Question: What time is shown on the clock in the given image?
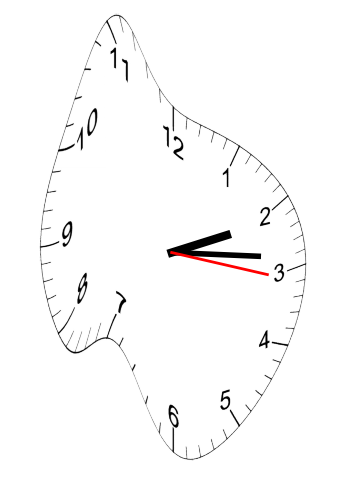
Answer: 02:14:16